Chest X-ray:
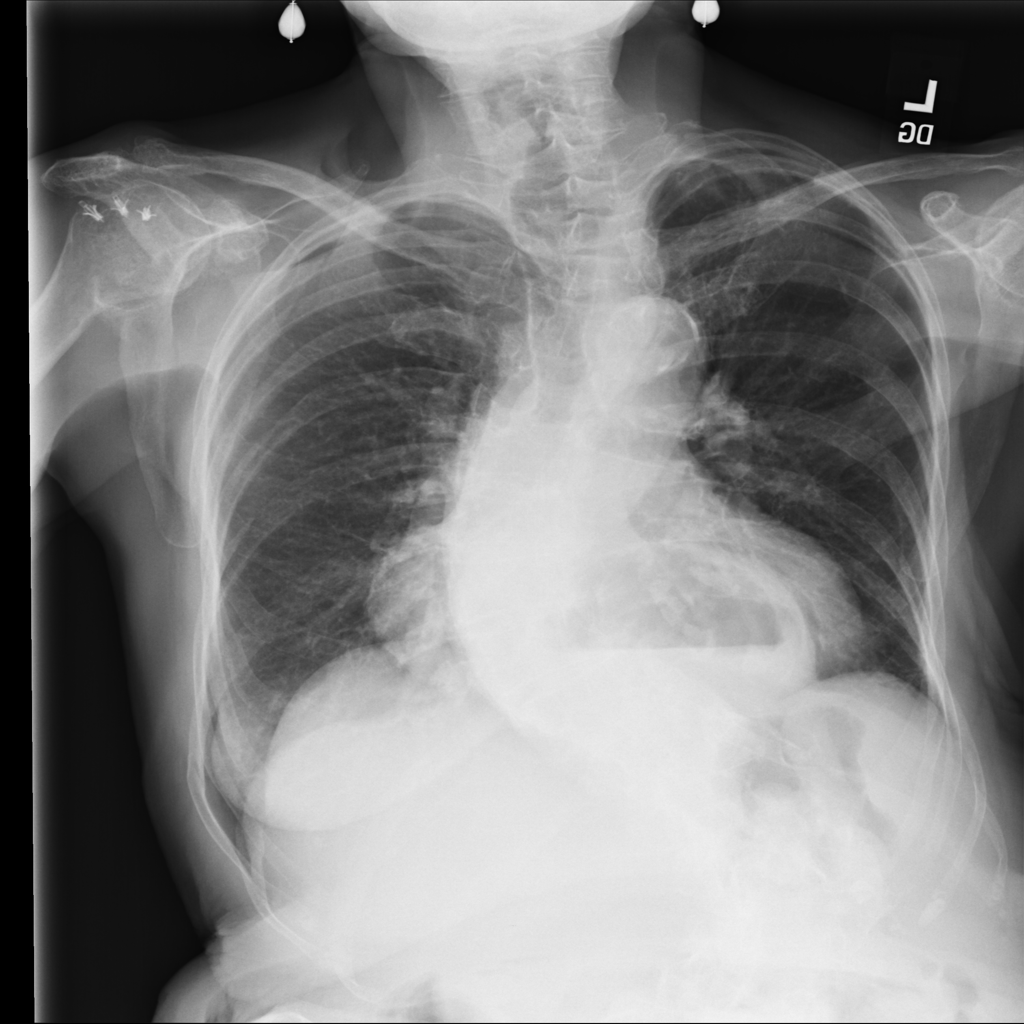
Findings: Cardiomegaly
No abnormal finding: no